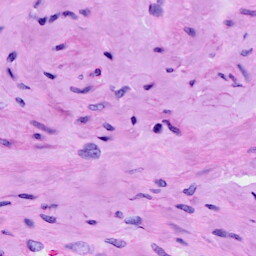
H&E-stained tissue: Cervix